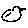
Label: bird